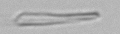
Label: fiber